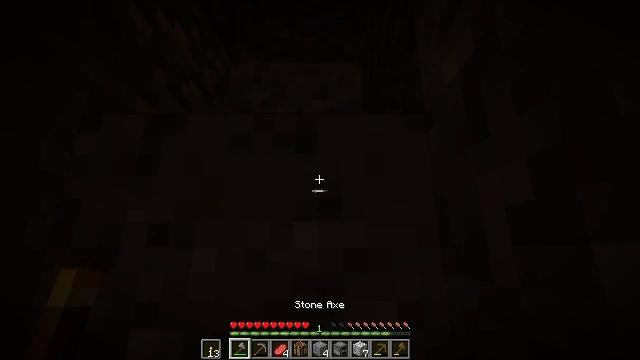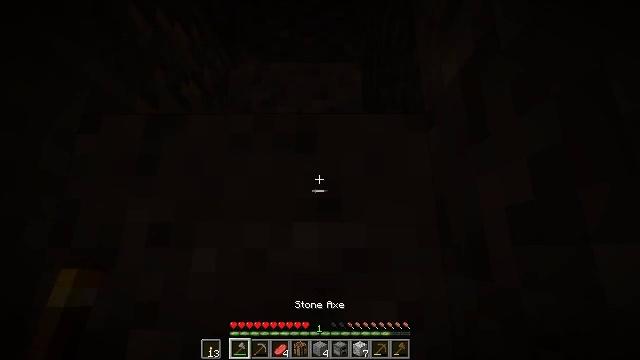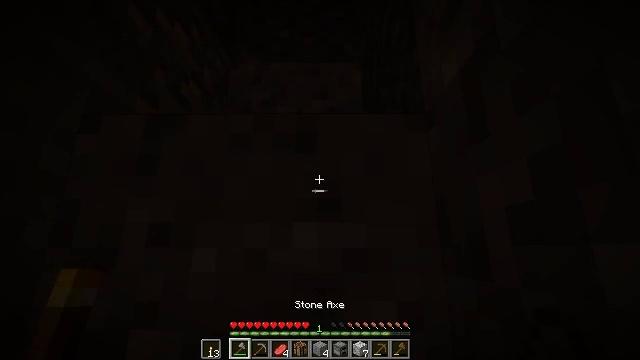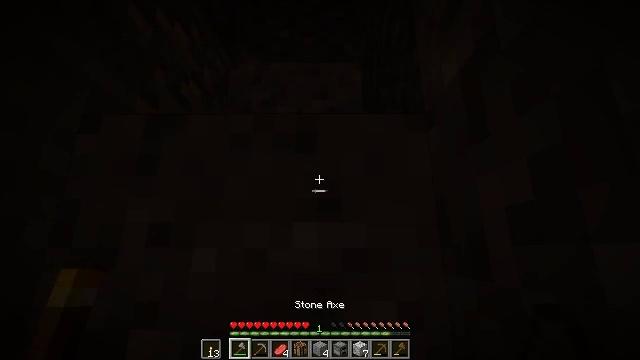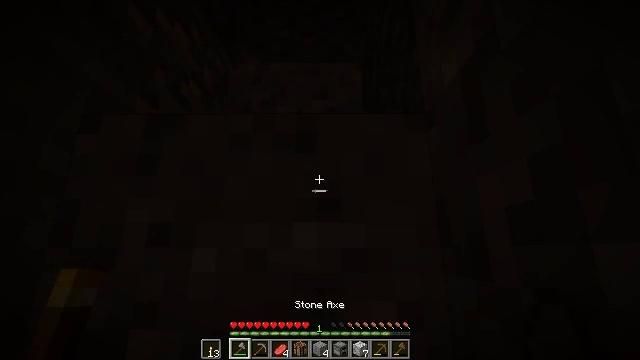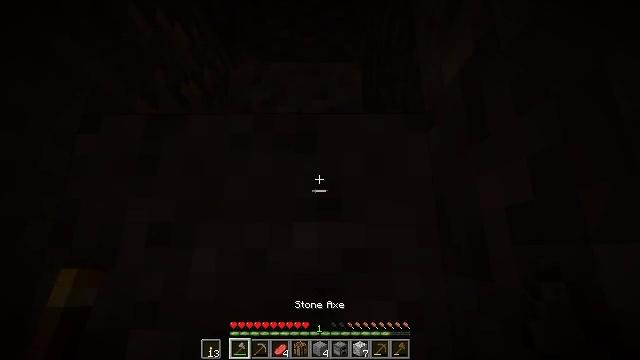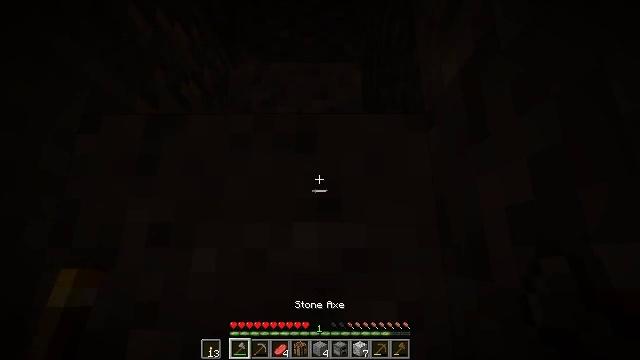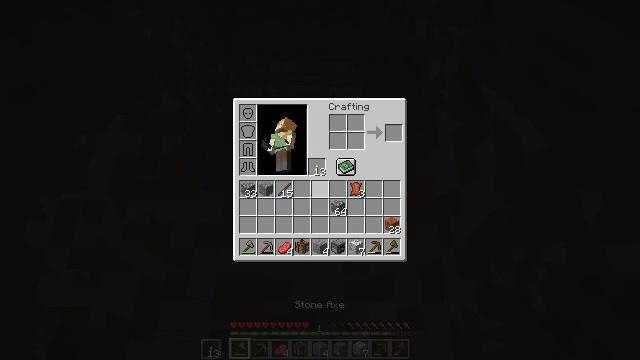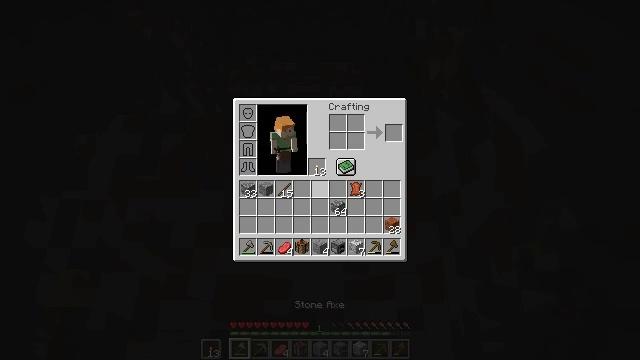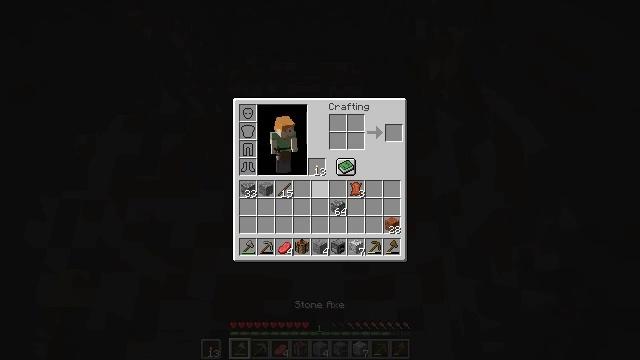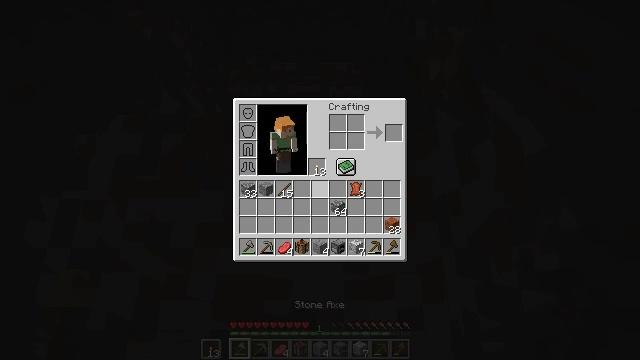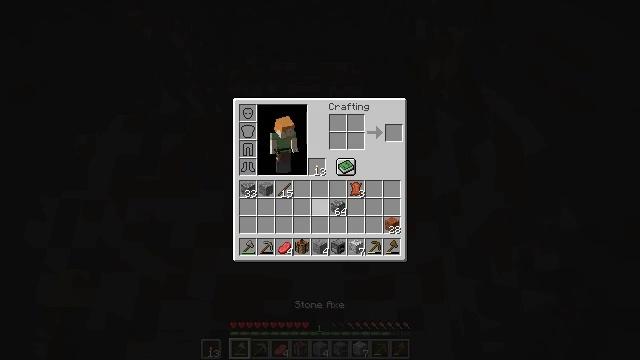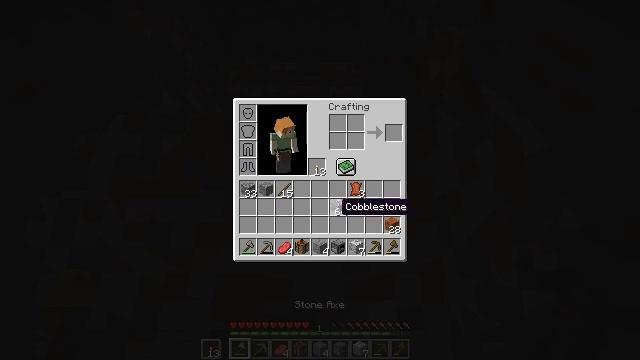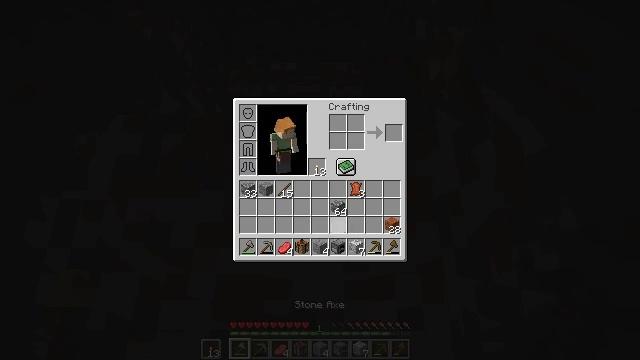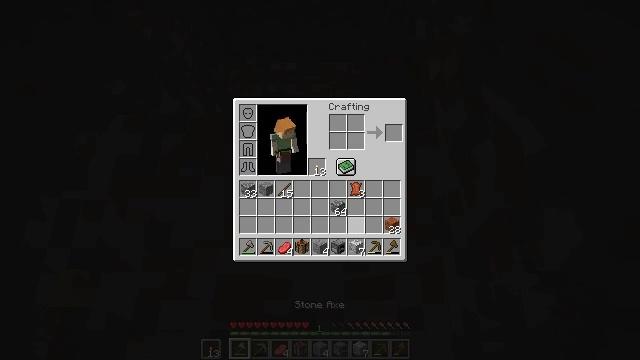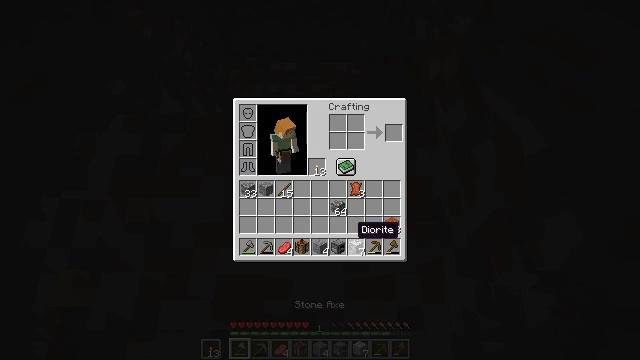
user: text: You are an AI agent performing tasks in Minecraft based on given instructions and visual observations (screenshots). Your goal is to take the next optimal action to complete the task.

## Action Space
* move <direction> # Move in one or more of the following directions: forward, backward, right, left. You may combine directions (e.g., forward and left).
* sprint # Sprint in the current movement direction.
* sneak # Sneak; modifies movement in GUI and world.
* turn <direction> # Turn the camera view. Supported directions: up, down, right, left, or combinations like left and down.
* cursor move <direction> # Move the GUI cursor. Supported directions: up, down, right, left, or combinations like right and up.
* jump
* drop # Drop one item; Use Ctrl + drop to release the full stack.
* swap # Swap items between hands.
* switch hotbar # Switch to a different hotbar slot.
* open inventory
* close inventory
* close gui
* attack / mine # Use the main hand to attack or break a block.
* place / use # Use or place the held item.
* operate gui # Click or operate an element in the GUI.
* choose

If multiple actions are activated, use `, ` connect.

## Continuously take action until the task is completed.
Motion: motion action
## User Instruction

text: Break the gravel block.
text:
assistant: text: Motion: no_op
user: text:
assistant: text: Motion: no_op
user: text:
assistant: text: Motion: no_op
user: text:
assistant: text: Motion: no_op
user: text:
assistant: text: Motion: no_op
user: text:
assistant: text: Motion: no_op
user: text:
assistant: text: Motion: open inventory
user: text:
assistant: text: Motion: open inventory
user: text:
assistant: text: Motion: open inventory
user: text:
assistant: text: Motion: cursor move down
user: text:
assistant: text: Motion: cursor move down
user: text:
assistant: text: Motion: cursor move right and down
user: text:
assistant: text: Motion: cursor move right and down
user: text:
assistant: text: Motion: cursor move right and down
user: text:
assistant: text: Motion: no_op
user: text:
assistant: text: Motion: no_op
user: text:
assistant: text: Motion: no_op
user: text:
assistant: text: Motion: no_op
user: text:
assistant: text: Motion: cursor move right and up
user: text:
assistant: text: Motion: cursor move right and up
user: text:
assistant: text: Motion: cursor move right
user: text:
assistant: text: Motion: no_op
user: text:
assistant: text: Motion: no_op
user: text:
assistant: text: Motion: cursor move left
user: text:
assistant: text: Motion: cursor move left
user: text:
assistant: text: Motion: cursor move left
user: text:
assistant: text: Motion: no_op
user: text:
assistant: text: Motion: no_op
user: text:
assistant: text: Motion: close inventory
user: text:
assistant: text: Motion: close inventory